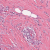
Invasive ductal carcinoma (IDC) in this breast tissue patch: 1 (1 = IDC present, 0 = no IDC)